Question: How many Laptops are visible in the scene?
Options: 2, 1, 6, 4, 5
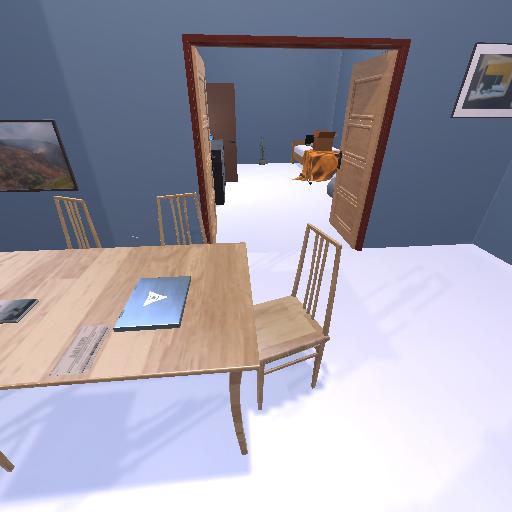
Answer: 2